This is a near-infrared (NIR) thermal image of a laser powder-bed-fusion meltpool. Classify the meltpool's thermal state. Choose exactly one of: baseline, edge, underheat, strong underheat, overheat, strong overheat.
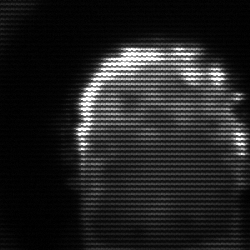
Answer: baseline